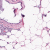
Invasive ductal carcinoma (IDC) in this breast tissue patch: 0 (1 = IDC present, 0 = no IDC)